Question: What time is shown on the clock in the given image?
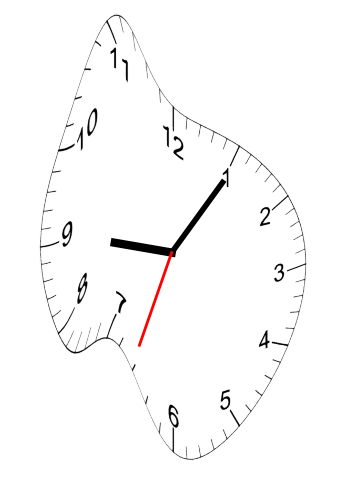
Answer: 09:05:33